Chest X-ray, PA view. Patient: 43 years old, sex F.
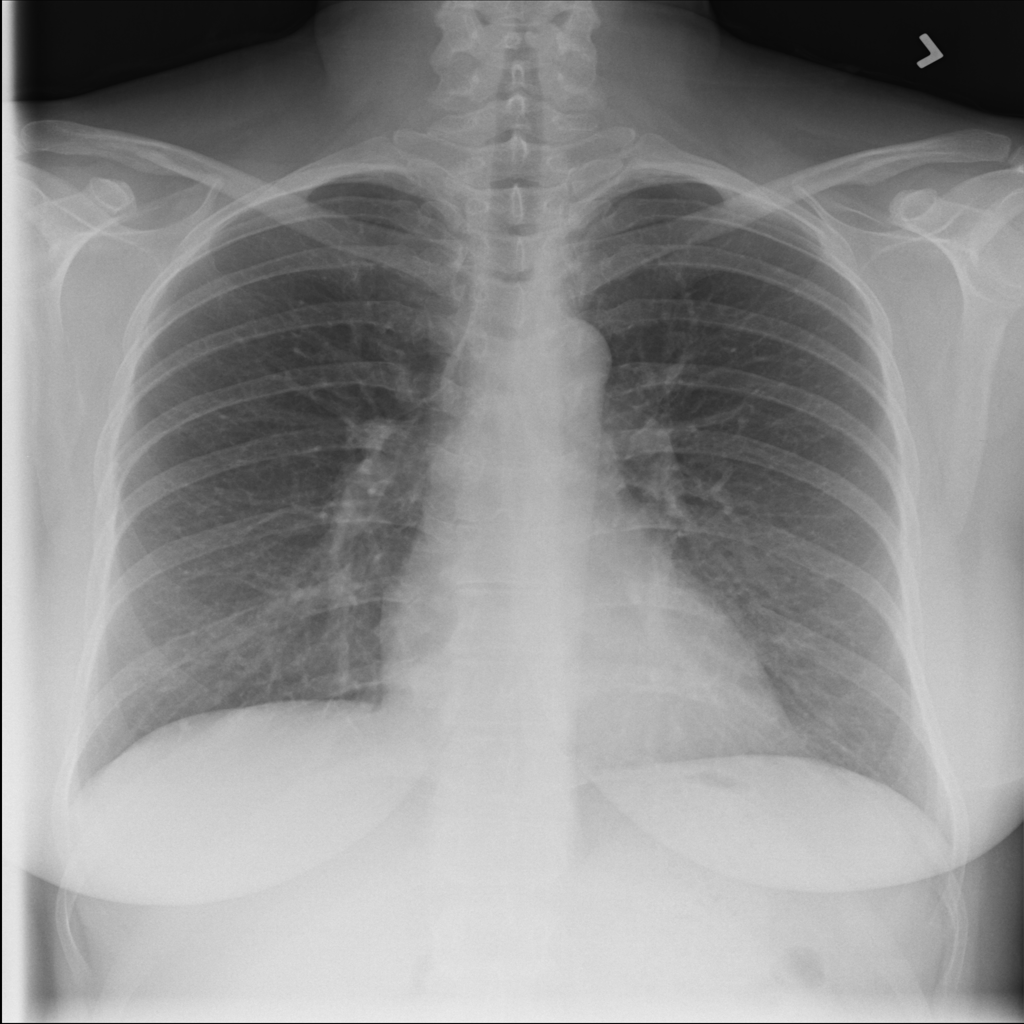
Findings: No Finding